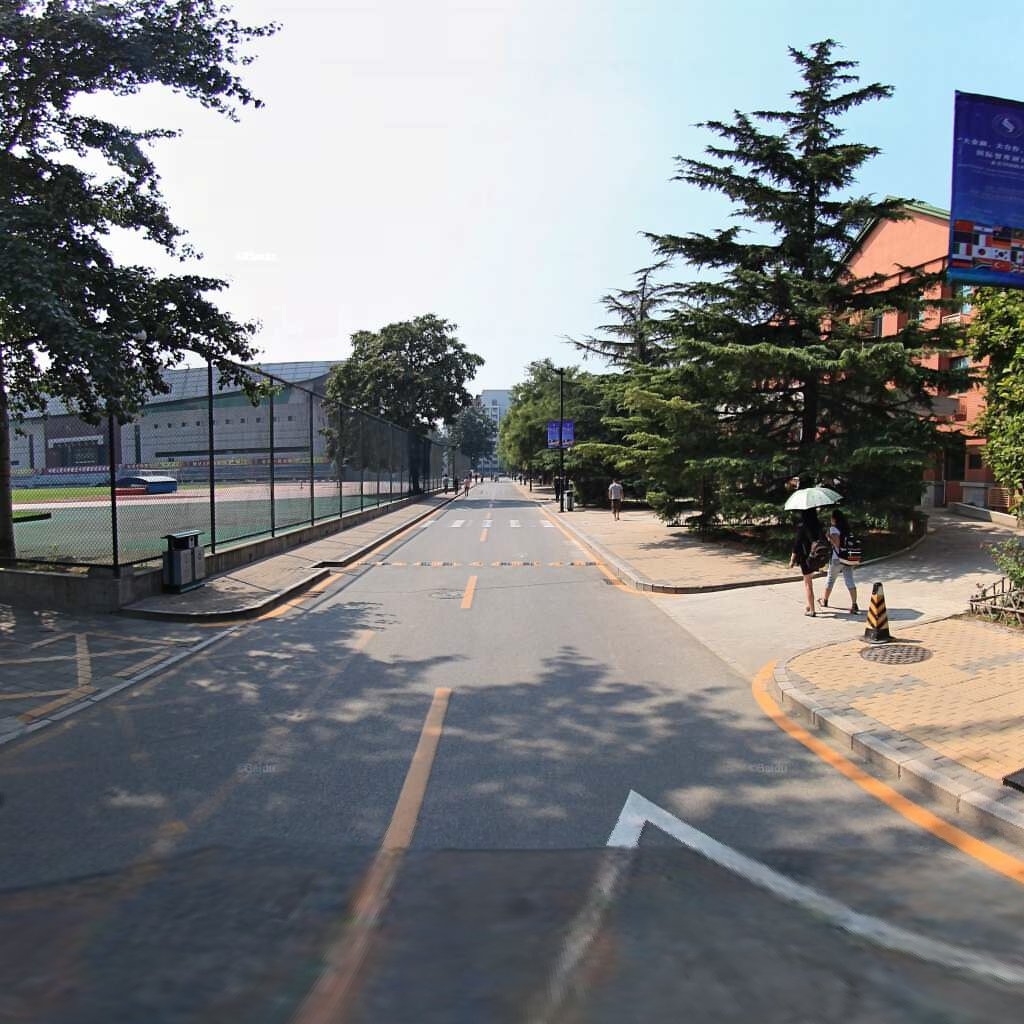
Region: Haidian
Road damage annotations: transverse crack, manhole cover, manhole cover